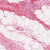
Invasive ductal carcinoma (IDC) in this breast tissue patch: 0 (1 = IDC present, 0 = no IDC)